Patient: sex F, age 58
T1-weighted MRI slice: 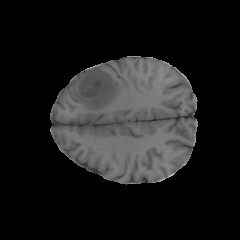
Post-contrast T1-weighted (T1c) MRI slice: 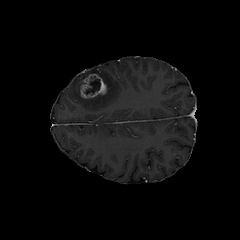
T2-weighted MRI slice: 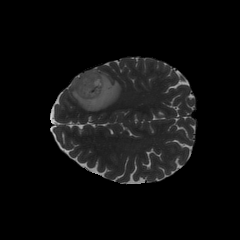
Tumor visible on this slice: yes
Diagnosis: Glioblastoma, IDH-wildtype
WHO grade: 4